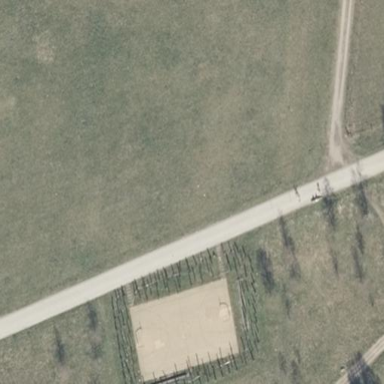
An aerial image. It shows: Playground area for leisure activities on the land.